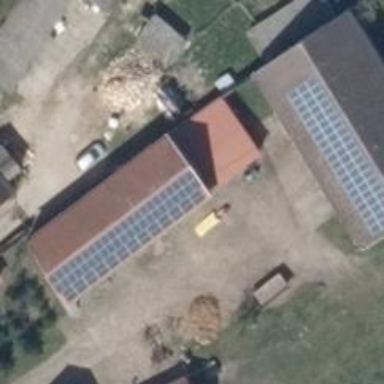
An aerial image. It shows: Solar photovoltaic panel generator producing electricity in small installation.